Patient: sex F, age 63
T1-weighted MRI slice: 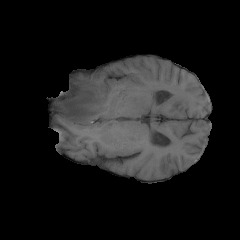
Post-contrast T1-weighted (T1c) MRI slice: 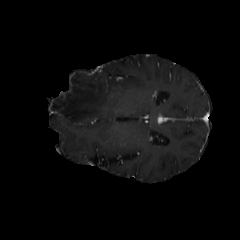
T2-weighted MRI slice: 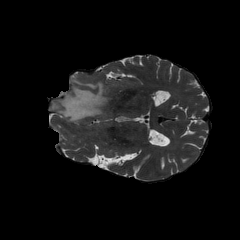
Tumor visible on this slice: yes
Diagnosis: Glioblastoma, IDH-wildtype
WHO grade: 4